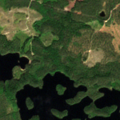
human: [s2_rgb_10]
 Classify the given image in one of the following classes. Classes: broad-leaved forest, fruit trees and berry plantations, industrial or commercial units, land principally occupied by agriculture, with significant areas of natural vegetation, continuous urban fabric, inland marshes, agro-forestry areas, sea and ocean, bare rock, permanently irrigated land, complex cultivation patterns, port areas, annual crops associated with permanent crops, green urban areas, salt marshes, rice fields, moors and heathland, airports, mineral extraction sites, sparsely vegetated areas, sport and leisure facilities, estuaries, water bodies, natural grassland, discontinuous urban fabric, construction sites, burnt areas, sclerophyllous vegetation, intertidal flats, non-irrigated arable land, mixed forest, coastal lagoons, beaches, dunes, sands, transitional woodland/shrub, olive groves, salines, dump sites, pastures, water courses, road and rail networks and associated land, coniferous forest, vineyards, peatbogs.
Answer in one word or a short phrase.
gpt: coniferous forest, water bodies